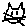
Label: cat